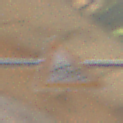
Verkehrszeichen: RadverkehrRechts
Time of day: Midday
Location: Outdoor (Urban)
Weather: Clear
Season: NotSpecified
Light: Natural